Question: I want to click the "button" below, but cannot click it.

The html is:
'''
<table onclick="filtersJob_intrinsic_extender.addRow();return false;" class="FilterList_addLink">
<tbody>
<tr>
<td class="icon"><img src="/commander/lib/images/icn12px_add.gif" alt="Add Filter"></td>
<td class="text">Add Intrinsic Filter</td>
</tr>
</tbody>
</table>
'''
I am basically doing this with watir and watir-webdriver:
'''
browser.td(:text => 'Add Intrinsic Filter').click
'''
I tried this method on another similar button in another website and it worked. I wonder why it does not work here.
It causes the exception:
'''
Selenium::WebDriver::Error::ElementNotVisibleError in 'your rspec spec code'
Element is not currently visible and so may not be interacted with[remote server] file:///C:/Users/john/AppData/Local/Temp/webdriver-profile20150402-8208-15kr0zm/extensions/fxdriver@googlecode.com/components/command_processor.js:7736:in 'fxdriver.preconditions.visible'
[remote server] file:///C:/Users/john/AppData/Local/Temp/webdriver-profile20150402-8208-15kr0zm/extensions/fxdriver@googlecode.com/components/command_processor.js:10437:in 'DelayedCommand.prototype.checkPreconditions_'
[remote server] file:///C:/Users/john/AppData/Local/Temp/webdriver-profile20150402-8208-15kr0zm/extensions/fxdriver@googlecode.com/components/command_processor.js:10456:in 'DelayedCommand.prototype.executeInternal_/h'
[remote server] file:///C:/Users/john/AppData/Local/Temp/webdriver-profile20150402-8208-15kr0zm/extensions/fxdriver@googlecode.com/components/command_processor.js:10461:in 'DelayedCommand.prototype.executeInternal_'
[remote server] file:///C:/Users/john/AppData/Local/Temp/webdriver-profile20150402-8208-15kr0zm/extensions/fxdriver@googlecode.com/components/command_processor.js:10401:in 'DelayedCommand.prototype.execute/<'
C:/ruby/lib/ruby/gems/1.8/gems/selenium-webdriver-2.33.0/lib/selenium/webdriver/remote/response.rb:51:in 'assert_ok'
C:/ruby/lib/ruby/gems/1.8/gems/selenium-webdriver-2.33.0/lib/selenium/webdriver/remote/response.rb:15:in 'initialize'
C:/ruby/lib/ruby/gems/1.8/gems/selenium-webdriver-2.33.0/lib/selenium/webdriver/remote/http/common.rb:59:in 'new'
C:/ruby/lib/ruby/gems/1.8/gems/selenium-webdriver-2.33.0/lib/selenium/webdriver/remote/http/common.rb:59:in 'create_response'
C:/ruby/lib/ruby/gems/1.8/gems/selenium-webdriver-2.33.0/lib/selenium/webdriver/remote/http/default.rb:66:in 'request'
C:/ruby/lib/ruby/gems/1.8/gems/selenium-webdriver-2.33.0/lib/selenium/webdriver/remote/http/common.rb:40:in 'call'
C:/ruby/lib/ruby/gems/1.8/gems/selenium-webdriver-2.33.0/lib/selenium/webdriver/remote/bridge.rb:629:in 'raw_execute'
C:/ruby/lib/ruby/gems/1.8/gems/selenium-webdriver-2.33.0/lib/selenium/webdriver/remote/bridge.rb:607:in 'execute'
C:/ruby/lib/ruby/gems/1.8/gems/selenium-webdriver-2.33.0/lib/selenium/webdriver/remote/bridge.rb:364:in 'clickElement'
C:/ruby/lib/ruby/gems/1.8/gems/selenium-webdriver-2.33.0/lib/selenium/webdriver/common/element.rb:54:in 'click'
'''
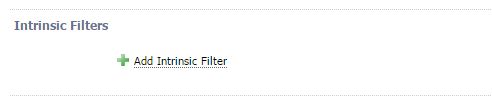
Answer: From the comments we see that there are actually 51 td elements that have the text "Add Intrinsic Filter":
'''
browser.tds(:text => 'Add Intrinsic Filter').length
#=> 51
'''
We also see that some of these cells are visible and some are not - ie when calling '.visible?' for each cell, some returned true while others returned false:
'''
browser.tds(:text => 'Add Intrinsic Filter').map(&:visible?).uniq
#=> [false, true]
'''
When locating a single element, Watir will pick the first element that matches. In this case, we can infer that the first cell with text "Add Intrinsic Filter" is not visible:
* The Selenium::WebDriver::Error::ElementNotVisibleError exception does it was not visible.
* Based on the ordering of the results of 'browser.tds(:text => 'Add Intrinsic Filter').map(&:visible?).uniq', the first element was not visible.
Without seeing the page, we can only assume that the first matching cell is not the one you actually want to click.
You need to determine which of the 51 cells is actually the one you want to click and then use a more specific locator.
Based on the result from Selenium IDE, you could do:
'''
browser.td(:xpath => '//tr[@id="filtersJob_intrinsic_container"]/td[2]/table[2]/tbody/tr/td[2]').click
'''
Specifying the whole path to the element can be brittle to changes, so you might want to try something a little less specific. Perhaps try locating the row that has a specific id and then the cell with the specific text:
'''
browser.tr(:id => 'filtersJob_intrinsic_container').td(:class => 'text', :text => 'Add Intrinsic Filter').click
'''
Note that the ':class' was added as a locator to try to get the inner td rather than the outer one.